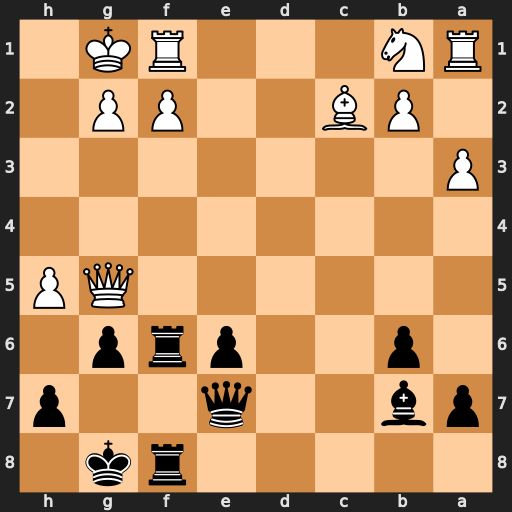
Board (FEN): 5rk1/pb2q2p/1p2prp1/6QP/8/P7/1PB2PP1/RN3RK1
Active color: b
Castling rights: -
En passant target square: -
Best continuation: Rxf2 Rxf2 Qxg5